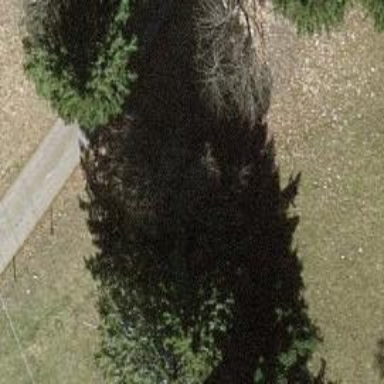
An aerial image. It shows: Beautiful tree in nature.